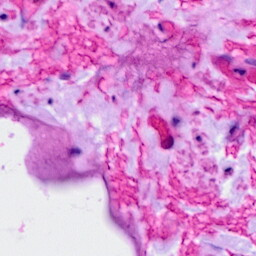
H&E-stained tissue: Ovarian